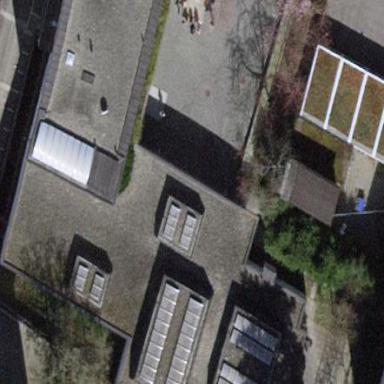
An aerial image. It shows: Community center building.